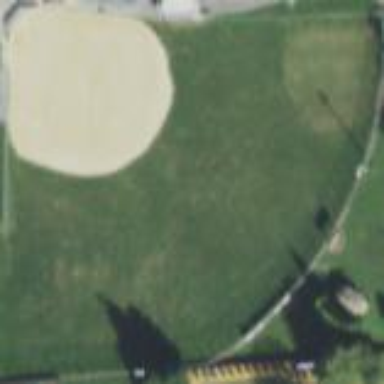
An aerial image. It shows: Baseball pitch for leisure land.